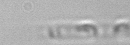
Label: Skeletonema